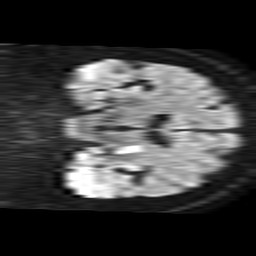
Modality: TRACE
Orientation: coronal
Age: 64
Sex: male
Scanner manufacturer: philips
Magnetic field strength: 1.5 T
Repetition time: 4.6 s
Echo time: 0.08528 s